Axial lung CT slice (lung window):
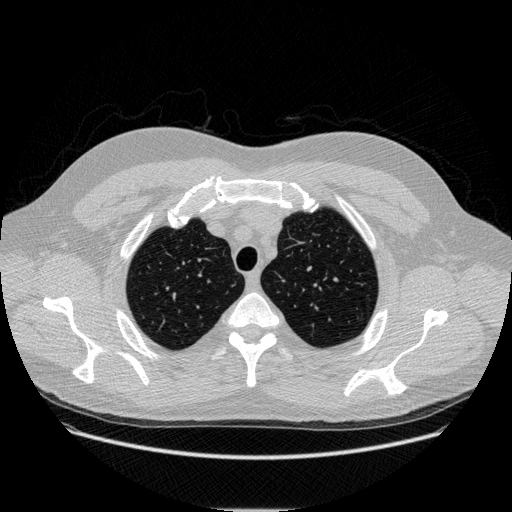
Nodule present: no